Interaction volume radius: 5 \u00c5
Interaction volume height: 15 \u00c5
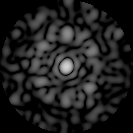
Disorder parameter: 0.6806